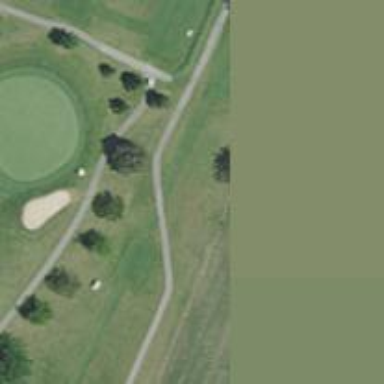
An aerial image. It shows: Path for both road and golf.